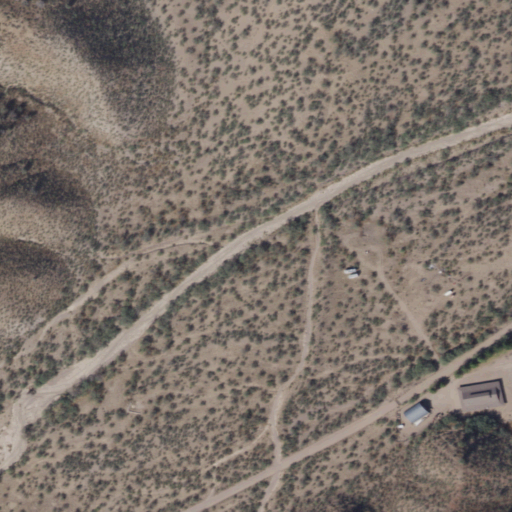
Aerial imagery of valley in Arizona named Fourmile Canyon containing shrub and open development